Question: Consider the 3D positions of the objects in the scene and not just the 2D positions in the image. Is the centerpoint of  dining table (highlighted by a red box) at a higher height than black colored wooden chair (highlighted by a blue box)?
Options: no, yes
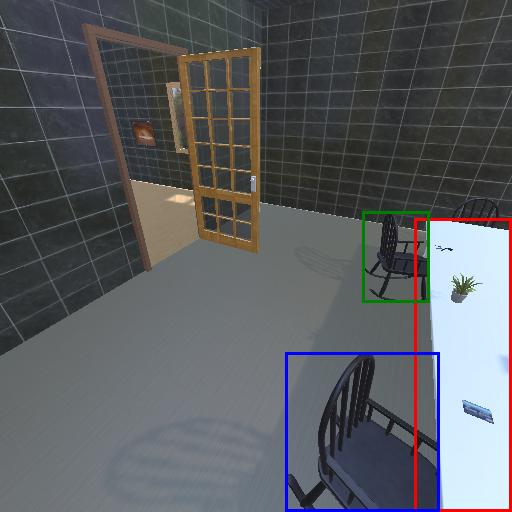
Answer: no